Question: I had planned on using a Dictionary or SortedList for this but as the project evolved while planning it, I'm not sure what to do.
My site will load a bunch of results from a DB Query and I need to be able to store these results somewhere.
Here's how the results look like:

So, here's what I am storing:
'''
Result #1 (int) > Name > Value
> Title > Value
> Message > Value
> Date > Value
> Email > Value
Result #2 (int) > Name > Value
> Title > Value
> Message > Value
> Date > Value
> Email > Value
Result #3 (int) > Name > Value
> Title > Value
> Message > Value
> Date > Value
> Email > Value
Result #4 (int) > Name > Value
> Title > Value
> Message > Value
> Date > Value
> Email > Value
'''
... and so on. My main concern is that most of the Dictionaries and Lists and Sorted/Linked lists cannot have dupliate keys or values. So I can't use them for this, because each Result will have all the same Key names, like Name, Title, Message, etc. Values may differ, though many of the values such as Name and Date and other ones will be dupes. So I'm kinda stuck with and
Can someone please help me with what would be the best way to go about this?
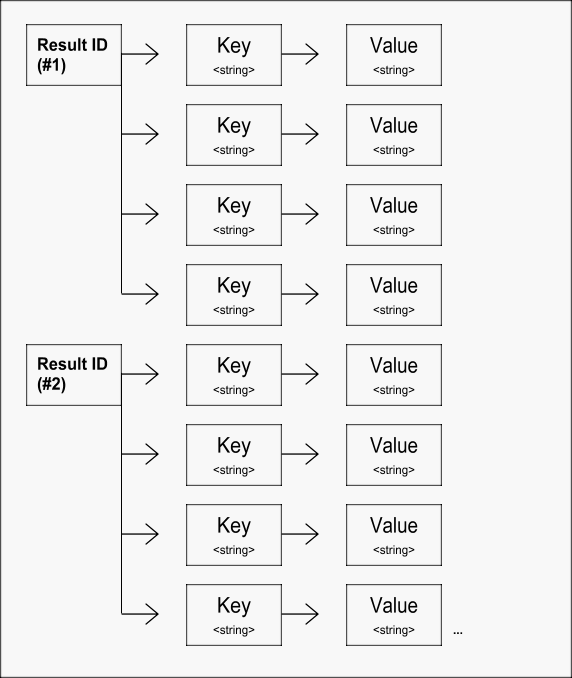
Answer: Do you not just need to create a class like this?
'''
public class Result
{
public int Id { get; set; }
public string Name { get; set; }
public string Title{ get; set; }
public string Message { get; set; }
public DateTime Date { get; set; }
public string Email { get; set; }
}
'''
Then map your DB results to something like an 'IList<Result>', or an 'IDictionary<int, Result>' keyed off the Id property?